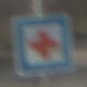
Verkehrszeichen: ErsteHilfe
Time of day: MorningAfternoon
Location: Outdoor (Suburban)
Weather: PartlyCloudy
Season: NotSpecified
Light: Natural